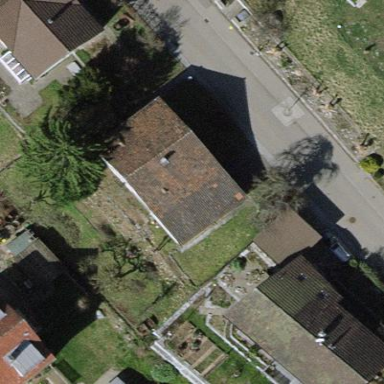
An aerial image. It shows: Gabled building.